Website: apple
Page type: account-selection
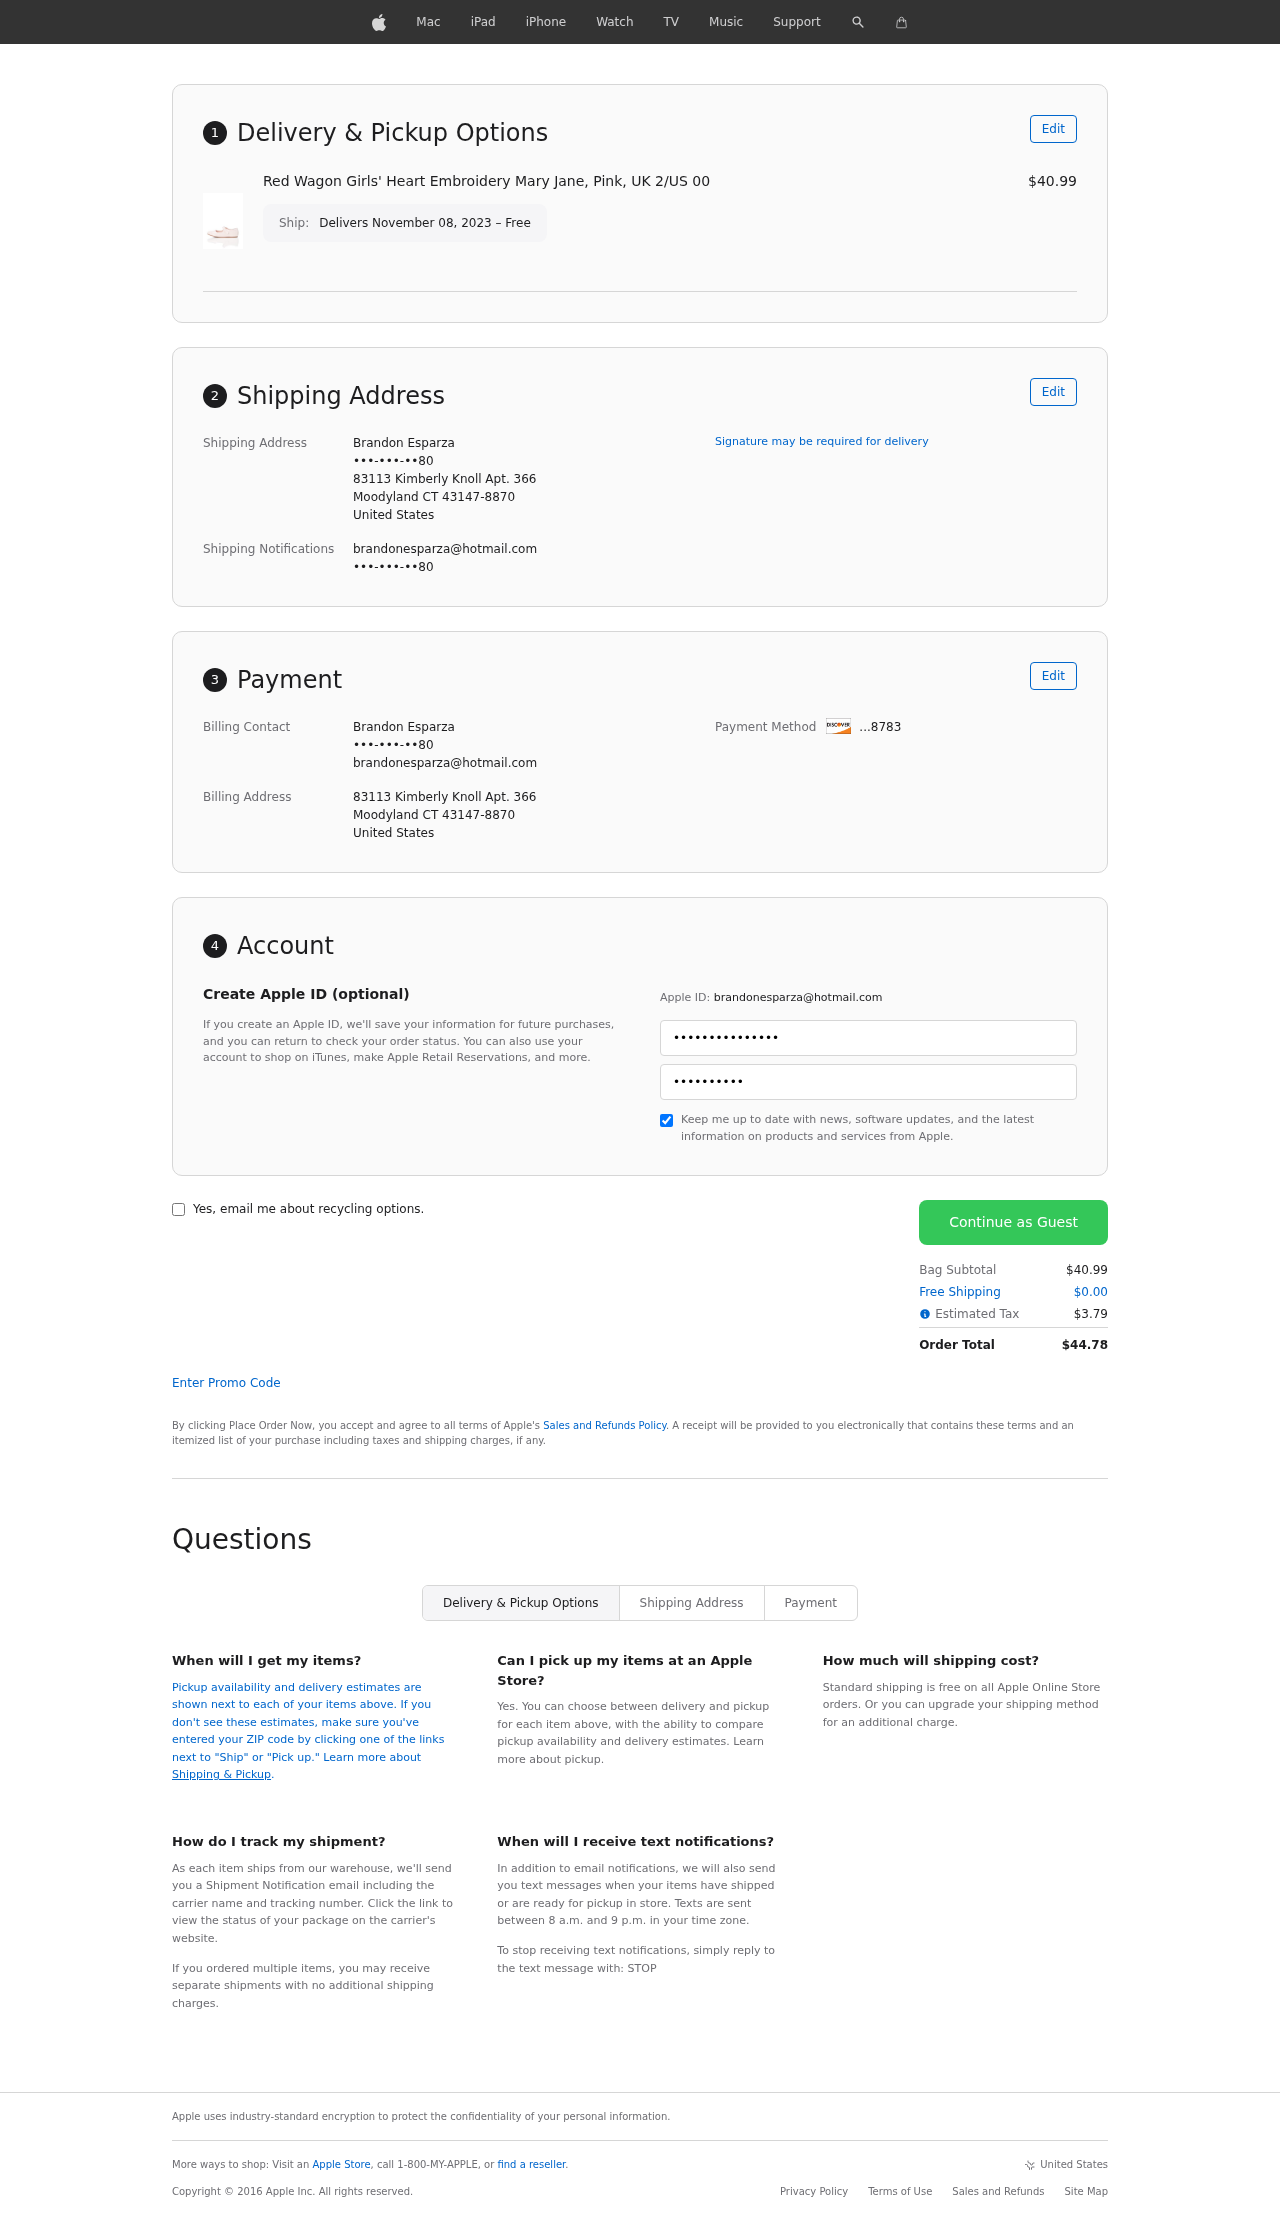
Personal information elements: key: PII_CARD_LAST4
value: ...8783
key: PII_CITY
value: Moodyland
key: PII_COUNTRY
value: United States
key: PII_EMAIL
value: brandonesparza@hotmail.com
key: PII_FULLNAME
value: Brandon Esparza
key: PII_PHONE
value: •••-•••-••80
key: PII_POSTCODE_FULL
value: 43147-8870
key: PII_POSTCODE_FULL
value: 43147
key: PII_STATE_ABBR
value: CT
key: PII_STREET
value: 83113 Kimberly Knoll Apt. 366
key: PII_PHONE2
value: •••-•••-••80
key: PII_FIRSTNAME
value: Brandon
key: PII_LASTNAME
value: Esparza
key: PII_FULLNAME2
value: Brandon Esparza
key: PII_FULLNAME3
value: Brandon Esparza
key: PII_FIRSTNAME2
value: Brandon
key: PII_FIRSTNAME3
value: Brandon
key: PII_LASTNAME2
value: Esparza
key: PII_LASTNAME3
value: Esparza
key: PII_FIRSTNAME_DERIVED
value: Brandon
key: PII_LASTNAME_DERIVED
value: Esparza
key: PII_FULLNAME_DERIVED
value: Brandon Esparza
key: PII_NAME_FULL_DERIVED
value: Brandon Esparza
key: PII_PHONE3
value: •••-•••-••80
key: PII_EMAIL2
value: brandonesparza@hotmail.com
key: PII_EMAIL3
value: brandonesparza@hotmail.com
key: PII_STREET2
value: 83113 Kimberly Knoll Apt. 366
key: PII_STATE_ABBR3
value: CT
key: PII_POSTCODE
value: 43147
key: PII_POSTCODE_EXT
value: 8870
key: PII_POSTCODE_NUMERIC
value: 43147
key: PII_POSTCODE_EXT_NUMERIC
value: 8870
Product elements: key: PRODUCT1_NAME
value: Red Wagon Girls' Heart Embroidery Mary Jane, Pink, UK 2/US 00
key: PRODUCT1_PRICE
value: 40.99
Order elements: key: ORDER_DELIVERY_DATE
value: Delivers November 08, 2023 – Free
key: ORDER_SUBTOTAL
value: $40.99
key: ORDER_SHIPPING_COST
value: $0.00
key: ORDER_TAX
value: $3.79
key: ORDER_TOTAL
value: $44.78